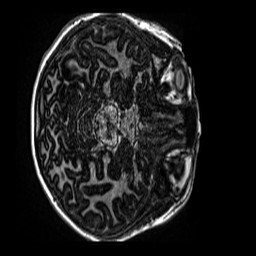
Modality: MP2RAGE
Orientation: axial
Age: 12
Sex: female
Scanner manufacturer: siemens
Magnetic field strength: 3 T
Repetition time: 4 s
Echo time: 0.00299 s